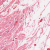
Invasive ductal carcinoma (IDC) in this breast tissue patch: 0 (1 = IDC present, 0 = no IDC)